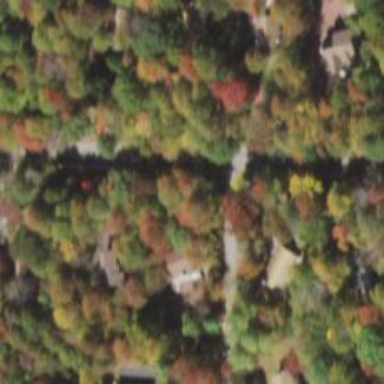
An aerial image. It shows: Residential road.